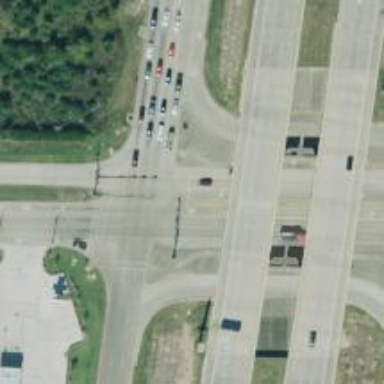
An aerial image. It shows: Secondary road with frontage road.